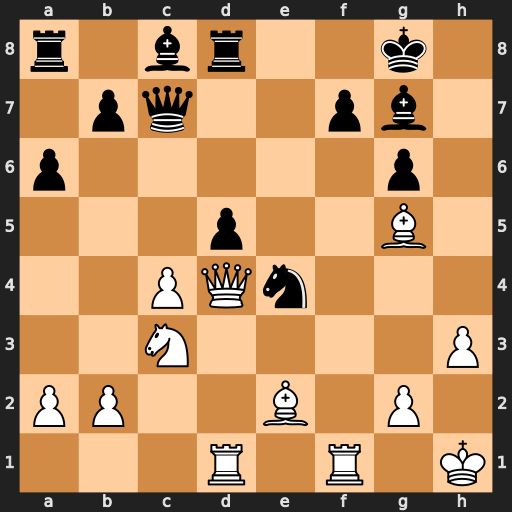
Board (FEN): r1br2k1/1pq2pb1/p5p1/3p2B1/2PQn3/2N4P/PP2B1P1/3R1R1K
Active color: w
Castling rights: -
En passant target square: -
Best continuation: Qxe4 dxe4 Rxd8+ Qxd8 Bxd8